Question: I have created a composite control. There is no build error in it.
In the composite control i am using a Entity Framework Object
The problem is that in the design window i get the error message as shown in PIC:

There is no Error during build and composite control works well.
I just want to remove this error from Design Time window
EDIT:
Its like how i am adding the composite control:
'''
<tr>
<td colspan="3">
<cc1:AdditionalColumnsCustomControl ID="AdditionalColumnsCustomControl1" runat="server"
MainCssClass="A" ControlMode="New" TableID="1" AreValidatorsStatic="true"
CustomControlWrapper="TableWrapper" ValidationGroup="vl" />
</td>
</tr>
'''
In this case how i can i code to get rid of this Design surface error.
Composite COntrol SOurce COde:
'''
public class AddRowCustomControl : CompositeControl
{
public void Clear()
{
Control c = (Control)FindControl(controlID);
if (c.GetType() == typeof(DropDownList))
{
DropDownList dl = c as DropDownList;
ListItem lsa = dl.SelectedItem;
lsa.Selected = false;
}
else if (c.GetType() == typeof(ListBox))
{
ListBox lb = c as ListBox;
foreach (ListItem ls in lb.Items)
{
if (ls.Selected)
{
ls.Selected = false;
}
}
}
else if (c.GetType() == typeof(RadioButtonList))
{
RadioButtonList rl = c as RadioButtonList;
foreach (ListItem ls in rl.Items)
{
if (ls.Selected)
{
ls.Selected = false;
}
}
}
else if (c.GetType() == typeof(CheckBoxList))
{
CheckBoxList cl = c as CheckBoxList;
foreach (ListItem ls in cl.Items)
{
if (ls.Selected)
{
ls.Selected = false;
}
}
}
else if (c.GetType() == typeof(CheckBox))
{
CheckBox chk = c as CheckBox;
chk.Checked = false;
}
else
{
TextBox tx = c as TextBox;
tx.Text = "";
}
}
public void Rebind()
{
Control c = (Control)FindControl(controlID);
fillControl(ref c , RowID , ColumnID);
}
public string SaveControlValuesInDB()
{
using (ExtEntities context = new ExtEntities())
{
if (RowID != null && ColumnID != null)
{
EntityData ed = context.EntityDatas.Where(p => p.ColID == ColumnID && p.RowID == RowID).FirstOrDefault();
if (ed == null)
{
ed = new EntityData();
ed.RowID = Convert.ToInt32(RowID);
ed.ColID = ColumnID;
ed.ColValue = ControlValue;
context.AddToEntityDatas(ed);
context.SaveChanges();
return "Successfully Added";
}
else
{
ed.ColValue = ControlValue;
context.SaveChanges();
return "Successfully Updated";
}
}
else
{
return "Exception Invalid Row ID";
}
}
}
public int? RowID
{
get;
set;
}
public enum Modes
{
New = 0,
Modify = 1,
ModifyInGrid = 2,
}
public Modes? ControlMode
{
get;
set;
}
public int ColumnID
{
get;
set;
}
public string ValidationGroup
{
get;
set;
}
/// <summary>
/// Specifes the Display mode of the Validators "Static or Dynamic"
/// </summary>
public bool? AreValidatorsStatic
{
get;
set;
}
/// <summary>
/// If true, the wrapper will be DIV's else Table
/// </summary>
public Wrapper CustomControlWrapper
{
get;
set;
}
public enum Wrapper
{
DivWrapper = 0,
TableWrapper = 1,
}
/// <summary>
/// Css Class Name for Custom Control
/// </summary>
public string MainCssClass
{
get;
set;
}
/// <summary>
/// Css Class Name for Custom Control Label
/// </summary>
public string LabelCssClass
{
get;
set;
}
/// <summary>
/// Css Class Name for Custom Control's Main Control
/// </summary>
public string ControlCssClass
{
get;
set;
}
/// <summary>
/// Css Class Name for Custom Control's Validators
/// </summary>
public string ValidatorCssClass
{
get;
set;
}
protected override void OnLoad(EventArgs e)
{
if (AreValidatorsStatic == null)
{
AreValidatorsStatic = false;
}
if (CustomControlWrapper == null)
{
CustomControlWrapper = Wrapper.DivWrapper;
}
if (string.IsNullOrEmpty(MainCssClass))
{
MainCssClass = "CustomControlMainClass";
}
if (string.IsNullOrEmpty(ControlCssClass))
{
ControlCssClass = "ControlCssClass";
}
if (string.IsNullOrEmpty(LabelCssClass))
{
LabelCssClass = "LabelCssClass";
}
if (string.IsNullOrEmpty(ValidatorCssClass))
{
ValidatorCssClass = "ValidatorCssClass";
}
if (ControlMode == null)
{
ControlMode = Modes.New;
}
base.OnLoad(e);
}
string controlID = "ControlID";
public string ControlValue
{
get
{
Control c = (Control)FindControl(controlID);
StringBuilder sb = new StringBuilder();
if (c.GetType() == typeof(DropDownList))
{
DropDownList dl = c as DropDownList;
sb.Append(dl.Text);
return sb.ToString();
}
else if (c.GetType() == typeof(ListBox))
{
ListBox lb = c as ListBox;
foreach (ListItem item in lb.Items)
{
if (item.Selected)
{
sb.Append(item.Text + "'");
}
}
return sb.ToString().TrimEnd(''');
}
else if (c.GetType() == typeof(RadioButtonList))
{
RadioButtonList rl = c as RadioButtonList;
sb.Append(rl.SelectedItem.Value);
return sb.ToString();
}
else if (c.GetType() == typeof(CheckBoxList))
{
CheckBoxList cl = c as CheckBoxList;
foreach (ListItem li in cl.Items)
{
if (li.Selected == true)
{
sb.Append(li.Text + "'");
}
}
return sb.ToString().TrimEnd(''');
}
else if (c.GetType() == typeof(CheckBox))
{
CheckBox chk = c as CheckBox;
return chk.Checked ? "TRUE" : "";
}
else
{
TextBox tx = c as TextBox;
return tx.Text;
}
}
}
private void AddOptions(string[] options, ref Control c)
{
if (c.GetType() == typeof(DropDownList))
{
DropDownList dl = c as DropDownList;
foreach (string item in options)
{
dl.Items.Add(item);
}
c = dl;
}
else if (c.GetType() == typeof(ListBox))
{
ListBox lb = c as ListBox;
foreach (string item in options)
{
lb.Items.Add(item);
}
c = lb;
}
else if (c.GetType() == typeof(RadioButtonList))
{
RadioButtonList rl = c as RadioButtonList;
foreach (string item in options)
{
rl.Items.Add(item);
}
c = rl;
}
else if (c.GetType() == typeof(CheckBoxList))
{
CheckBoxList cl = c as CheckBoxList;
foreach (string item in options)
{
cl.Items.Add(item);
}
c = cl;
}
}
protected override void CreateChildControls()
{
string ts = MainCssClass;
using (ExtEntities context = new ExtEntities())
{
EntityAttribute _Attribute = context.EntityAttributes.Where(p => p.ID == ColumnID).FirstOrDefault();
if (_Attribute != null)
{
Panel pnl = new Panel();
string[] _options = null;
if (_Attribute.ControlOptions != null)
{
_options = _Attribute.ControlOptions.Split(''');
}
Label lt = new Label();
lt.ID = "LabelID";
lt.Text = _Attribute.ColumnLabel;
Control c = null;
int? MaxLength = _Attribute.MaxLength;
bool Invalidate_Validator = false;
switch (_Attribute.AttributeTypeID)
{
case 1:
TextBox sl = new TextBox();
if (_Attribute.MaxLength != null)
sl.MaxLength = Convert.ToInt32(_Attribute.MaxLength);
c = sl;
break;
case 2:
TextBox ml = new TextBox();
ml.TextMode = TextBoxMode.MultiLine;
if (_Attribute.MaxLength != null)
ml.MaxLength = Convert.ToInt32(_Attribute.MaxLength);
c = ml;
break;
case 3:
DropDownList dl = new DropDownList();
c = dl;
break;
case 4:
ListBox lb = new ListBox();
lb.SelectionMode = ListSelectionMode.Multiple;
c = lb;
break;
case 5:
TextBox p = new TextBox();
p.TextMode = TextBoxMode.Password;
if (_Attribute.MaxLength != null)
p.MaxLength = Convert.ToInt32(_Attribute.MaxLength);
c = p;
break;
case 6:
CheckBox ck = new CheckBox();
Invalidate_Validator = true;
ck.Text = _options != null ? _options[0] : "N/A";
c = ck;
break;
//case 7:
// RadioButton rb = new RadioButton();
// rb.Text = _options != null ? _options[0] : "N/A";
// c = rb;
// break;
case 8:
RadioButtonList rb_list = new RadioButtonList();
c = rb_list;
break;
case 9:
CheckBoxList ck_list = new CheckBoxList();
Invalidate_Validator = true;
c = ck_list;
break;
default:
break;
}
RequiredFieldValidator req = null;
RegularExpressionValidator regx = null;
AddOptions(_options, ref c);
c.ID = controlID;
if (!Invalidate_Validator)
{
if (_Attribute.Mandatory)
{
req = new RequiredFieldValidator();
req.ControlToValidate = c.ID;
req.ErrorMessage = _Attribute.ValidationMessage;
req.Text = "*";
req.Display = AreValidatorsStatic == true ? ValidatorDisplay.Static : ValidatorDisplay.Dynamic;
req.ValidationGroup = ValidationGroup;
}
if (_Attribute.RegularExpressionValue != null)
{
regx = new RegularExpressionValidator();
regx.ControlToValidate = c.ID;
regx.ErrorMessage = _Attribute.ValidationMessage;
regx.Text = "*";
regx.ValidationGroup = ValidationGroup;
regx.ValidationExpression = _Attribute.RegularExpressionValue;
regx.Display = AreValidatorsStatic == true ? ValidatorDisplay.Static : ValidatorDisplay.Dynamic;
}
}
if (ControlMode == Modes.Modify)
{
fillControl(ref c, RowID, ColumnID);
}
if (CustomControlWrapper == Wrapper.DivWrapper)
{
pnl.Controls.Add(new LiteralControl(@"<div class=""" + MainCssClass + @"""><div class=""" + LabelCssClass + @""">"));
if (ControlMode != Modes.ModifyInGrid)
pnl.Controls.Add(lt);
pnl.Controls.Add(new LiteralControl(@"</div><div class=""" + ControlCssClass + @""">"));
pnl.Controls.Add(c);
pnl.Controls.Add(new LiteralControl(@"</div><div class=""" + ValidatorCssClass + @""">"));
if (req != null)
pnl.Controls.Add(req);
if (regx != null)
pnl.Controls.Add(regx);
pnl.Controls.Add(new LiteralControl(@"</div>"));
pnl.Controls.Add(new LiteralControl(@"</div>"));
}
else
{
pnl.Controls.Add(new LiteralControl(@"<table class=""" + MainCssClass + @"""><tr><td class=""" + LabelCssClass + @""">"));
if (ControlMode != Modes.ModifyInGrid)
pnl.Controls.Add(lt);
pnl.Controls.Add(new LiteralControl(@"</td><td class=""" + ControlCssClass + @""">"));
pnl.Controls.Add(c);
pnl.Controls.Add(new LiteralControl(@"</td><td class=""" + ValidatorCssClass + @""">"));
if (req != null)
pnl.Controls.Add(req);
if (regx != null)
pnl.Controls.Add(regx);
pnl.Controls.Add(new LiteralControl(@"</td></tr>"));
pnl.Controls.Add(new LiteralControl(@"</table>"));
}
Controls.Add(pnl);
}
}
}
private void fillControl(ref Control c, int? RowID, int ColumnID)
{
using (ExtEntities context = new ExtEntities())
{
EntityData obj = context.EntityDatas.Where(p => p.RowID == RowID && p.ColID == ColumnID).FirstOrDefault();
if (obj != null)
{
string[] values = obj.ColValue.Split(''');
string value = obj.ColValue;
if (c.GetType() == typeof(DropDownList))
{
DropDownList dl = c as DropDownList;
dl.Items.FindByText(value).Selected = true;
}
else if (c.GetType() == typeof(ListBox))
{
ListBox lb = c as ListBox;
foreach (var item in values)
{
lb.Items.FindByText(value).Selected = true;
}
}
else if (c.GetType() == typeof(RadioButtonList))
{
RadioButtonList rl = c as RadioButtonList;
foreach (var item in values)
{
rl.Items.FindByText(item).Selected = true;
}
}
else if (c.GetType() == typeof(CheckBoxList))
{
CheckBoxList cl = c as CheckBoxList;
foreach (var item in values)
{
cl.Items.FindByText(value).Selected = true;
}
}
else if (c.GetType() == typeof(CheckBox))
{
CheckBox chk = c as CheckBox;
chk.Checked = value == "TRUE" ? true : false;
}
else
{
TextBox tx = c as TextBox;
tx.Text = value;
}
}
}
}
'''
Thanks
Any help is appreciated.
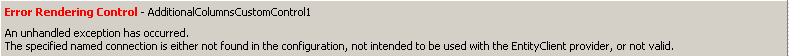
Answer: This is due to the fact that at design time the EF objects won't be available/instantiated. Can verify whether your control is currently be displayed on a design surface with the 'DesignMode' property (<URL>:
'''
if(this.DesignMode == false)
{
//do normal instantiations of objects etc.
}
else
{
//do work related to creating a design time view of your control
}
'''